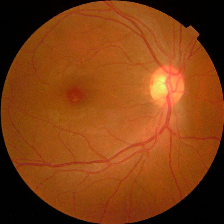
Diabetic retinopathy grade: No DR